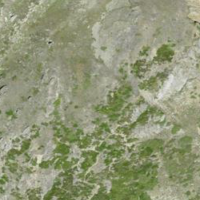
EUNIS habitat code: 31
Species observed at this site:
Silene acaulis